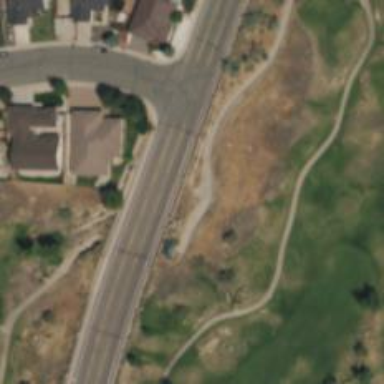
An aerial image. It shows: Golf cartpath that is also road path.